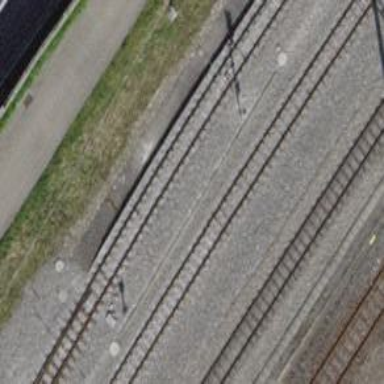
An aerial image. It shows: Narrow-gauge railway siding with electrified contact line.